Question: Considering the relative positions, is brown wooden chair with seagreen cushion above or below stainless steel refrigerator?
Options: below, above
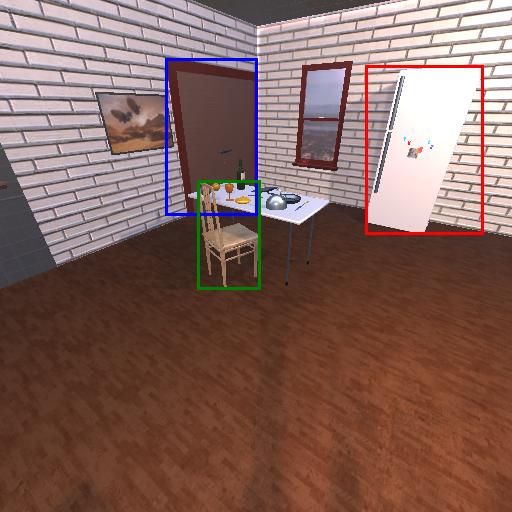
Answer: below